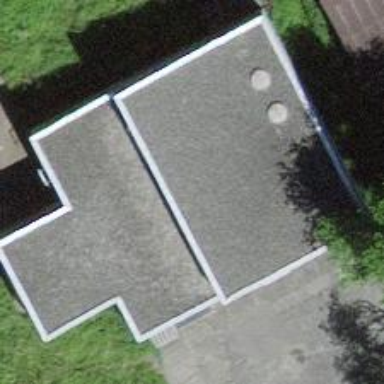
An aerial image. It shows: Pumping station.